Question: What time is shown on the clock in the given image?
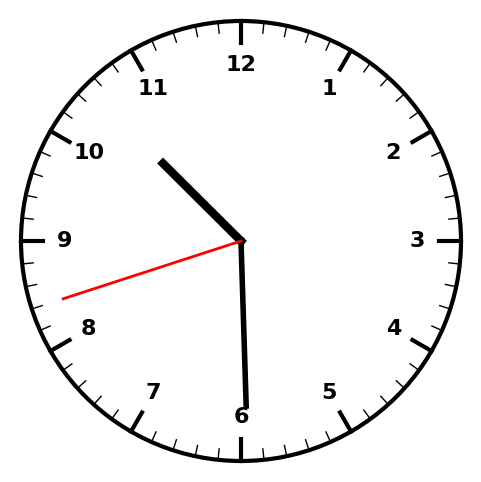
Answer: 10:29:42